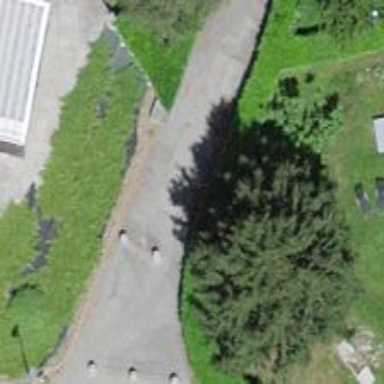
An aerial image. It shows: Bollard.